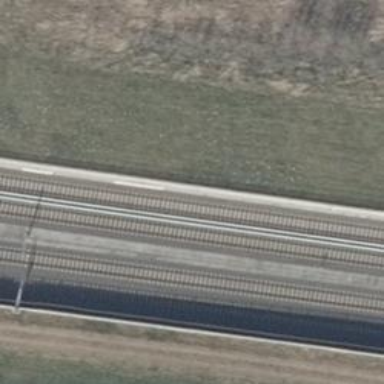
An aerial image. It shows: Railway signal.